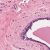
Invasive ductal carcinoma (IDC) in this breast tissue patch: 0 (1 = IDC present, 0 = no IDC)